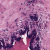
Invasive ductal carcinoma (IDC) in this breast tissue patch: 0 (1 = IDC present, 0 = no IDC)